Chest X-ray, AP view. Patient: 60 years old, sex M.
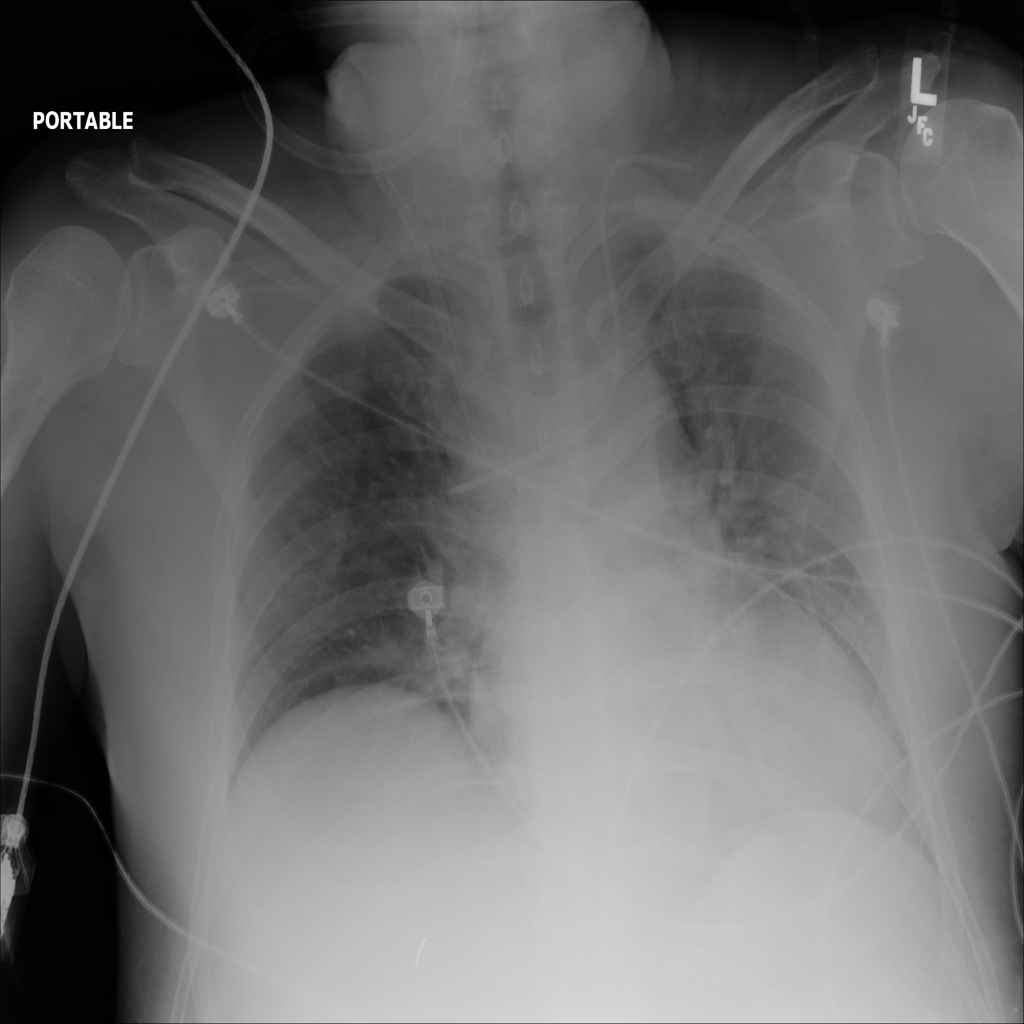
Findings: Atelectasis